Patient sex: F
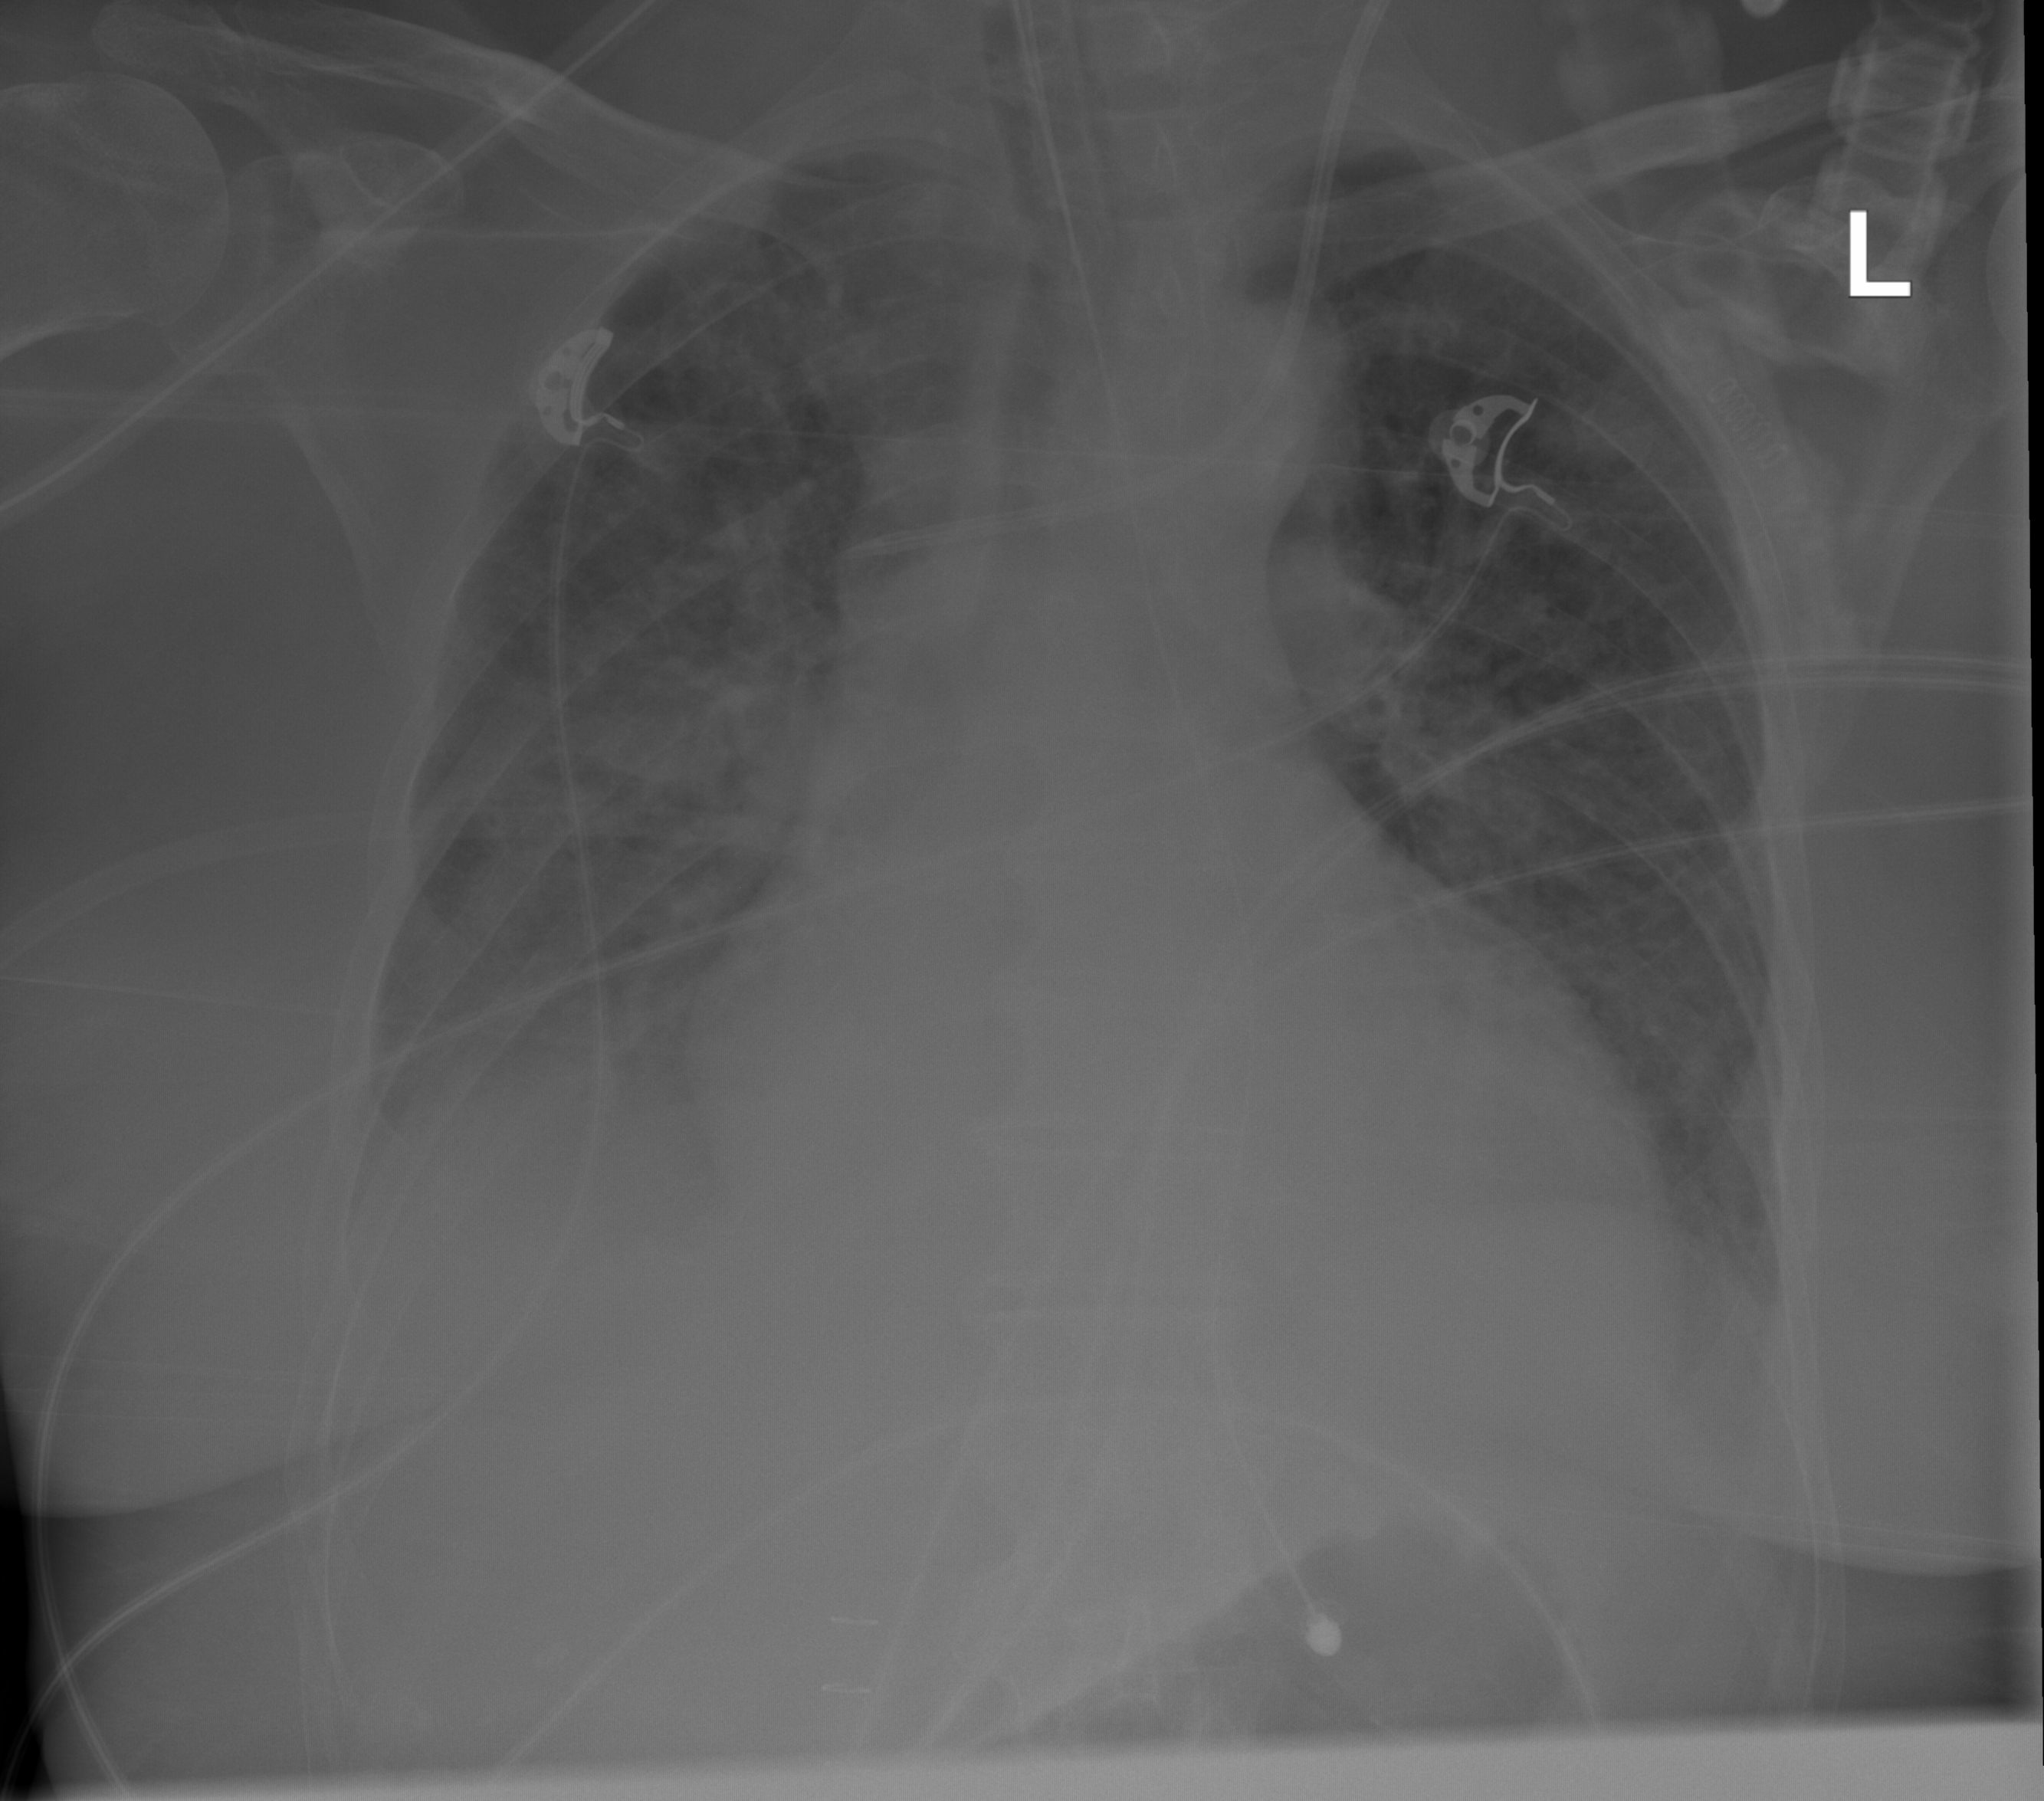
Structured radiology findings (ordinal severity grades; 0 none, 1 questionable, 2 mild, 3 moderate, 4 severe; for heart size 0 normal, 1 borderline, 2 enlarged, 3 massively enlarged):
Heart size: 2
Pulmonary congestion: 3
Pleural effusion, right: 2
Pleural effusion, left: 1
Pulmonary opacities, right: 3
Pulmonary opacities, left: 2
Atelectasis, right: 2
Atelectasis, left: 0